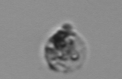
Label: Amoeba